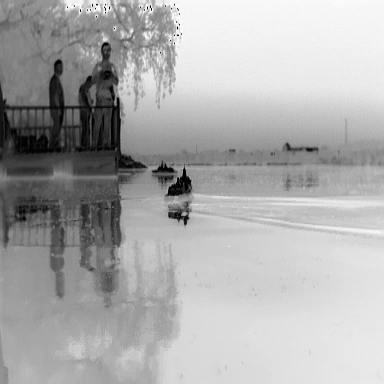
There are two warships in the infrared image.